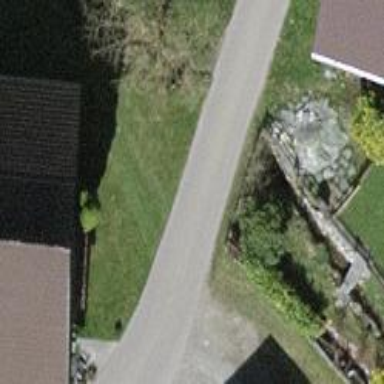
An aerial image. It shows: Garden with shrubs.